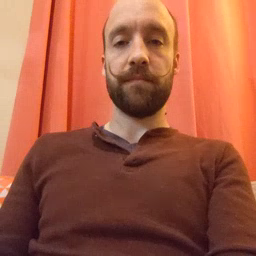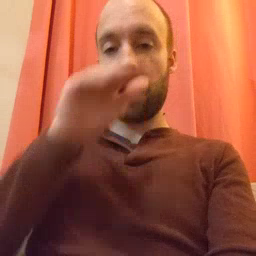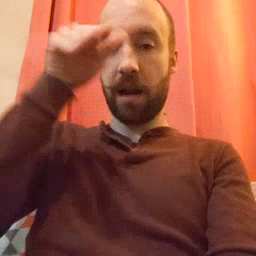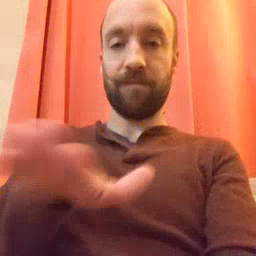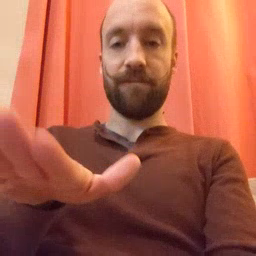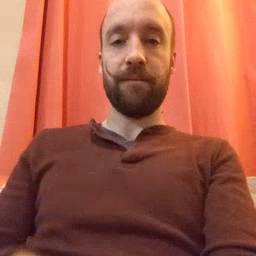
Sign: elephant